Group 1:
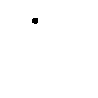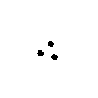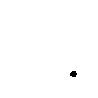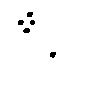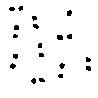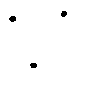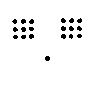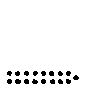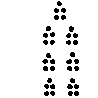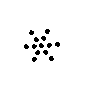
Group 2:
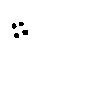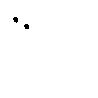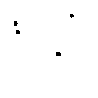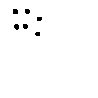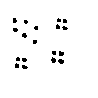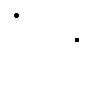
Rule separating the two groups: Odd number of dots vs. even number of dots.
Concepts: even_odd, odd
Author: Aaron David Fairbanks